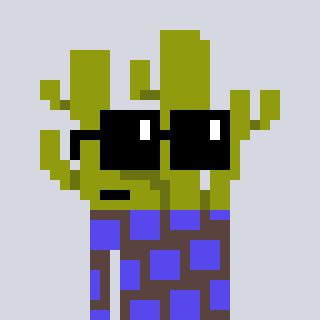
a pixel art character with square black sunglasses, a cactus-shaped head and a darkbrown-colored body on a cool background